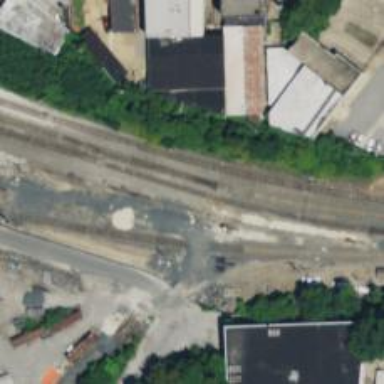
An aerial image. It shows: Railway track with contact line for electrification.